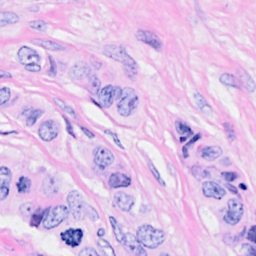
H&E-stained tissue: Breast